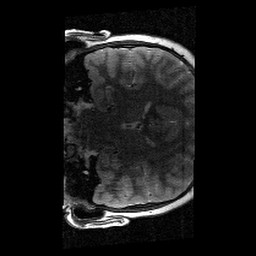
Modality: T2w
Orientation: coronal
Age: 10
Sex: male
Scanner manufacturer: siemens
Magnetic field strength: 3 T
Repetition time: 9.23 s
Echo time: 0.067 s